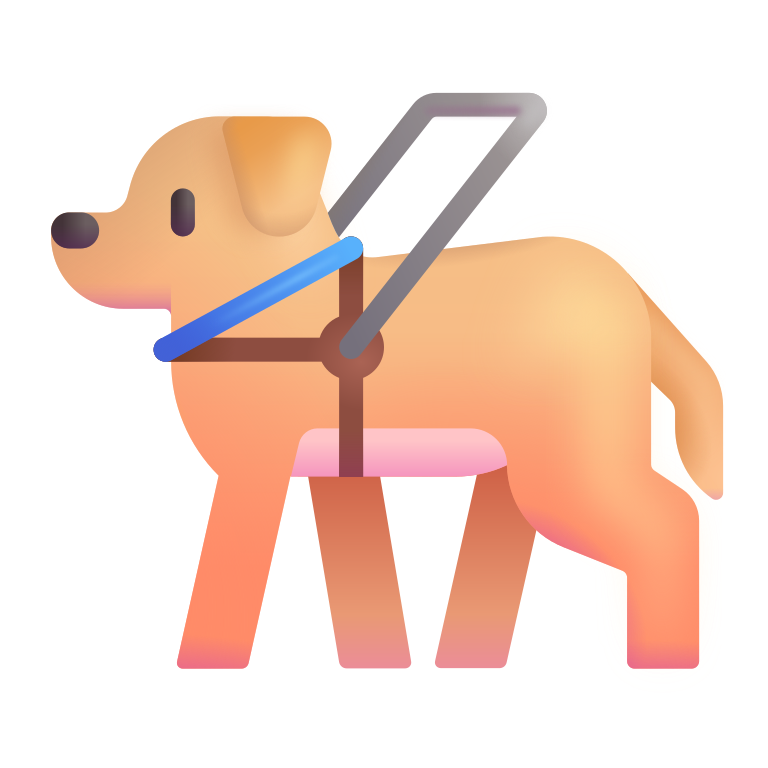
guide dog color